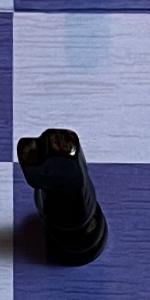
Label: Knight_Black